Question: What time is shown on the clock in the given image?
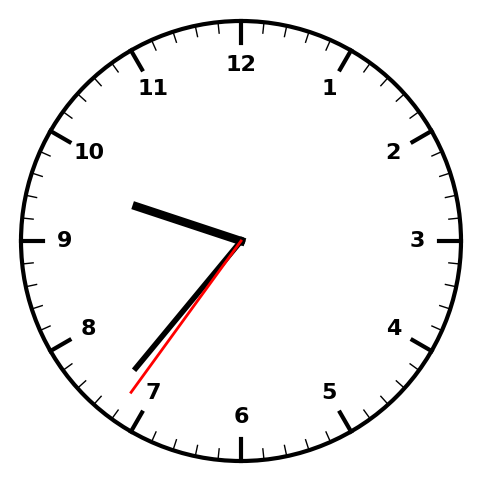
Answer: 09:36:36